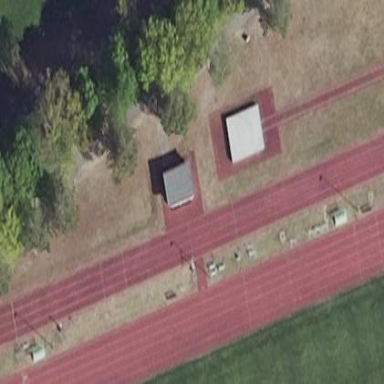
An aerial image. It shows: Athletics track located on leisure land.